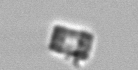
Label: Bacillariophyceae_morphotype1